Field crop: maize
Growth stage: 2
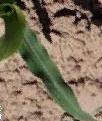
Species: maize